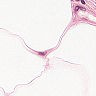
Metastatic tissue present: no